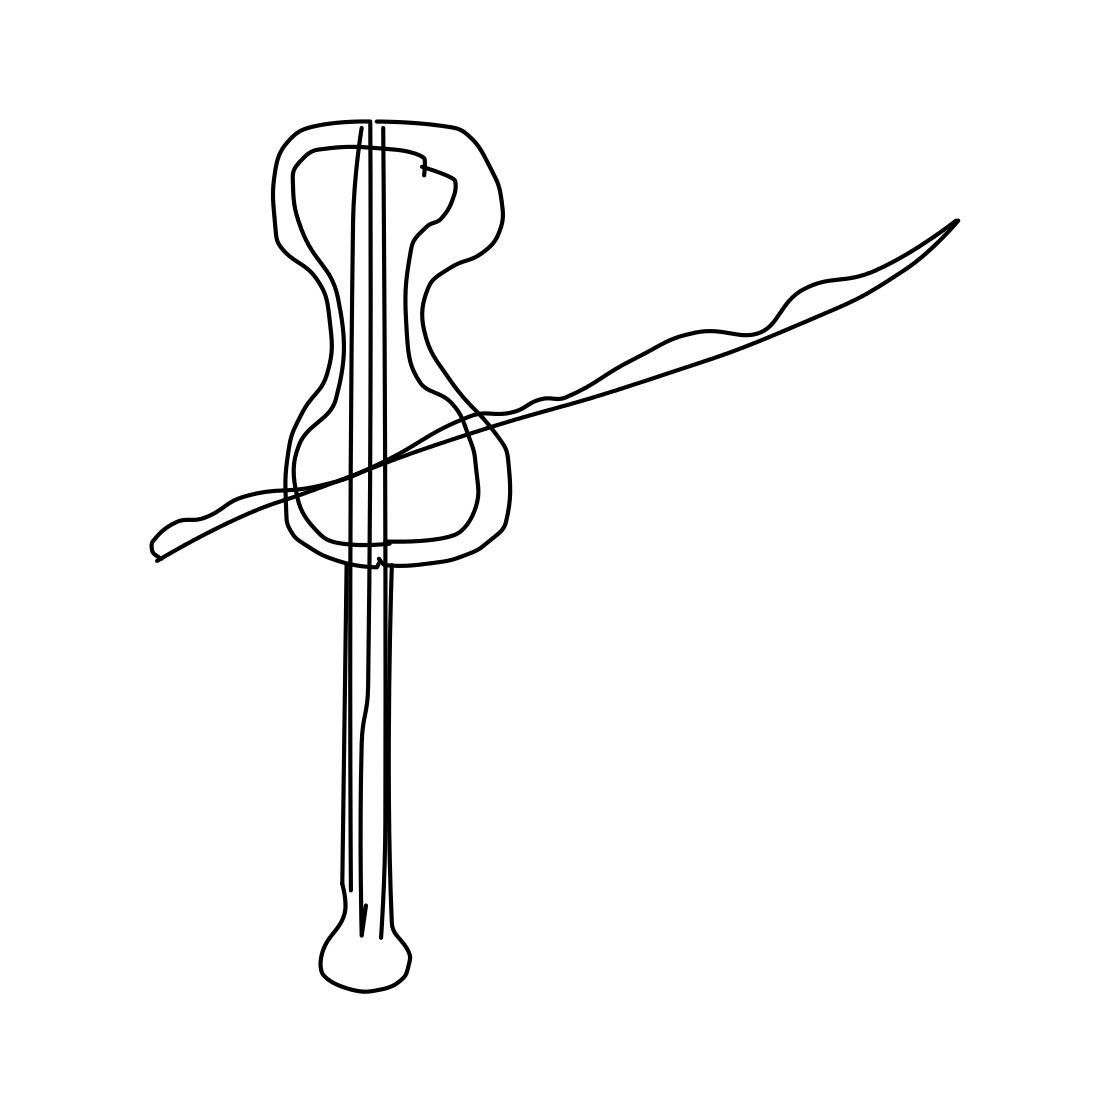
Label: violin